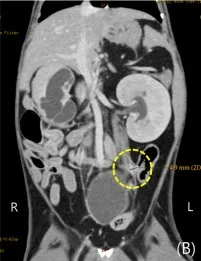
Post-contrast computed tomography (CT) images of hydronephrosis in a cat with bilateral ureteral anomalies. (A,B) Focal thickening of the right and left ureteral wall was observed on the dorsal plane of CT image in the area indicated by the dotted circle.
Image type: radiology (ct)